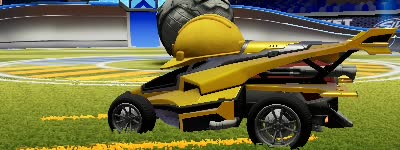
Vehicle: aftershock